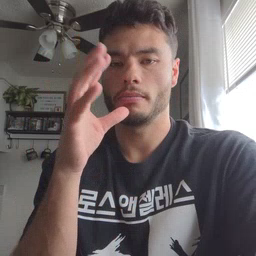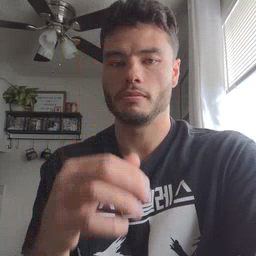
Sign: mom